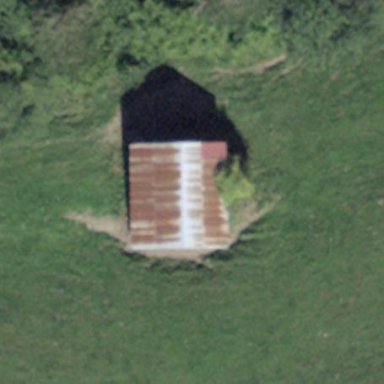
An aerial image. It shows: Barn.